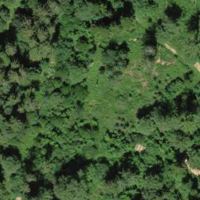
EUNIS habitat code: 43
Species observed at this site:
Ficedula hypoleuca